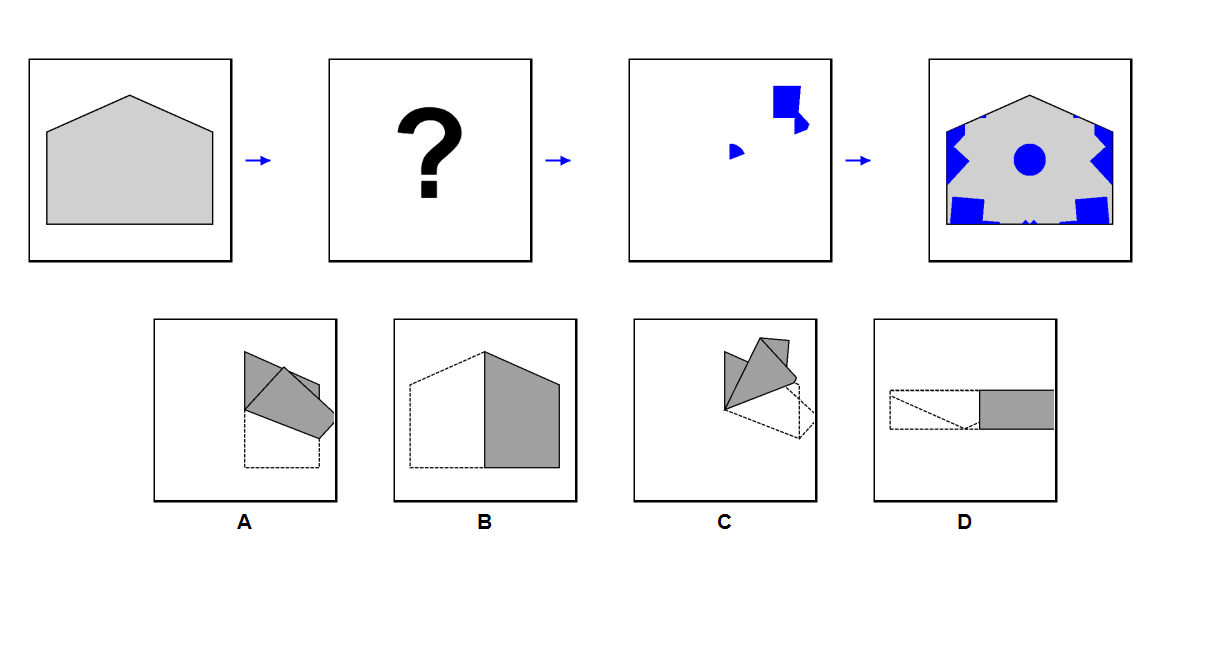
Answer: D